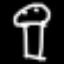
Label: mushroom